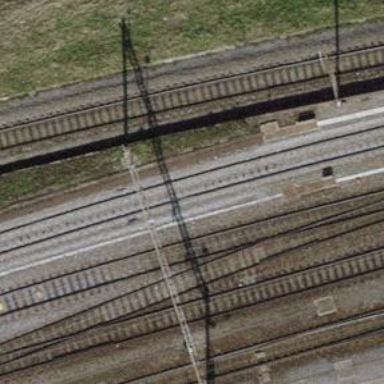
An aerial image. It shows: Railway yard with electrified contact lines.